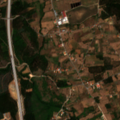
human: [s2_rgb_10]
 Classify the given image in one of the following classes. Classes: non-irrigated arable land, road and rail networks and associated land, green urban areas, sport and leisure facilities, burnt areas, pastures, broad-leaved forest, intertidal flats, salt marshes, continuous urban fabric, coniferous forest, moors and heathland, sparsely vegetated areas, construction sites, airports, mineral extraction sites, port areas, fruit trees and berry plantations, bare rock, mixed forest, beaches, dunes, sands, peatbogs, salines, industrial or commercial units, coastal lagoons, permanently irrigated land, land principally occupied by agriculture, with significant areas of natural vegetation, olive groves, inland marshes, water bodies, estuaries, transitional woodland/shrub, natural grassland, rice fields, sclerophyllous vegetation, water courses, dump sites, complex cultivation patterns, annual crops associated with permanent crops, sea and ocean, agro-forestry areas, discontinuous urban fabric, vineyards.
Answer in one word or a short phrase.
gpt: complex cultivation patterns, land principally occupied by agriculture, with significant areas of natural vegetation, broad-leaved forest, mixed forest